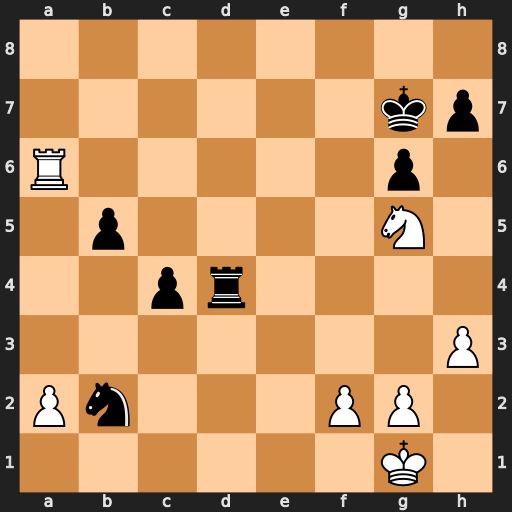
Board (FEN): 8/6kp/R5p1/1p4N1/2pr4/7P/Pn3PP1/6K1
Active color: w
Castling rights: -
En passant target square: -
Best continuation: Ne6+ Kf7 Nxd4